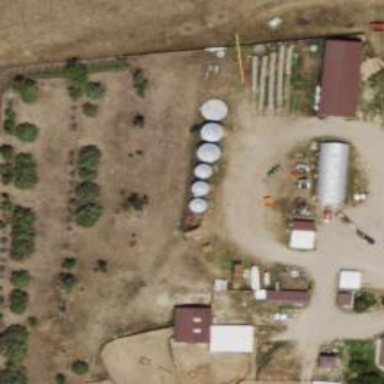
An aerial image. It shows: Silo.